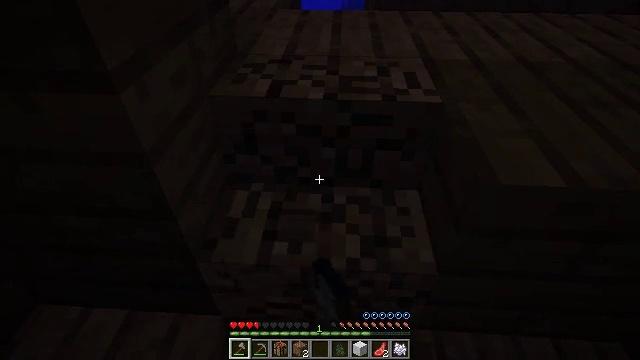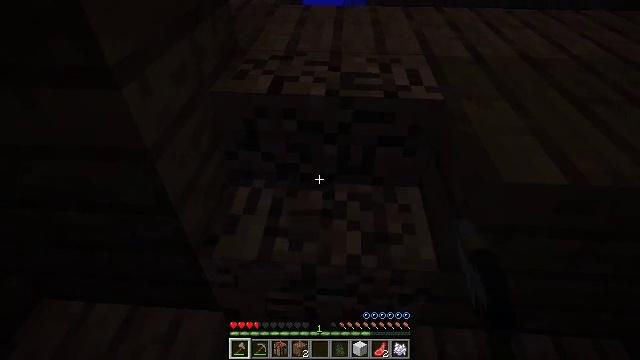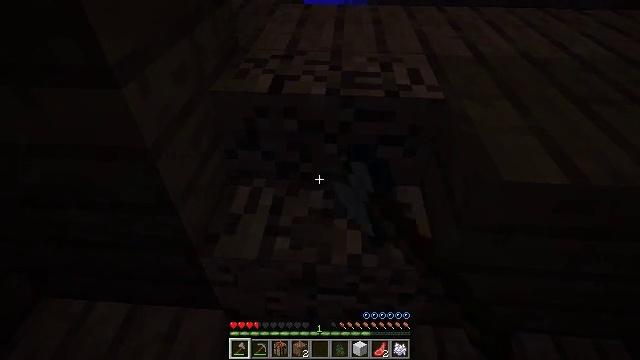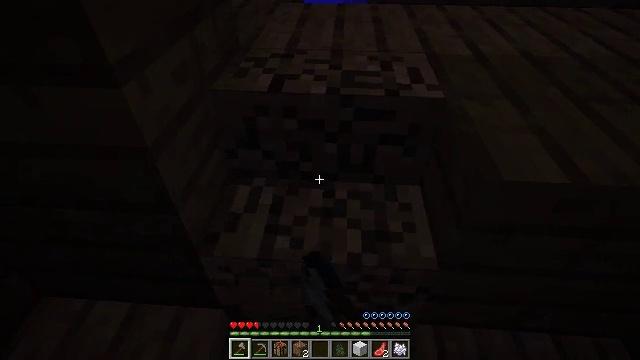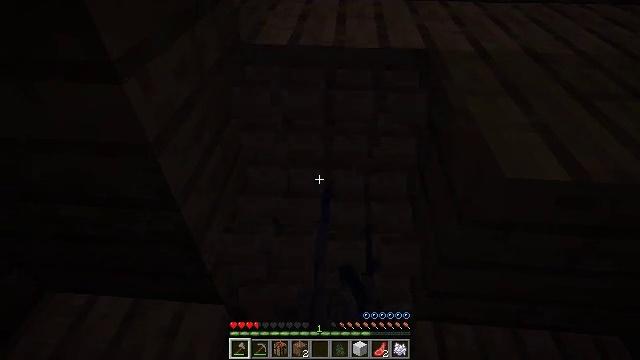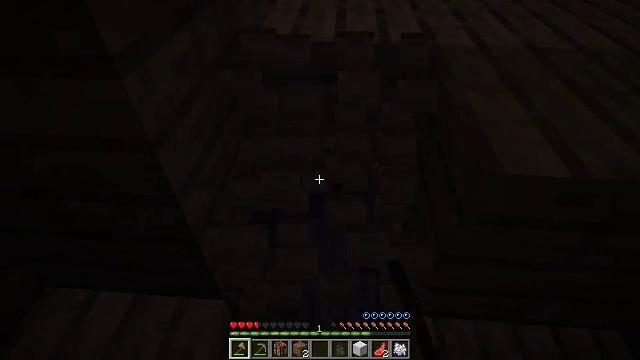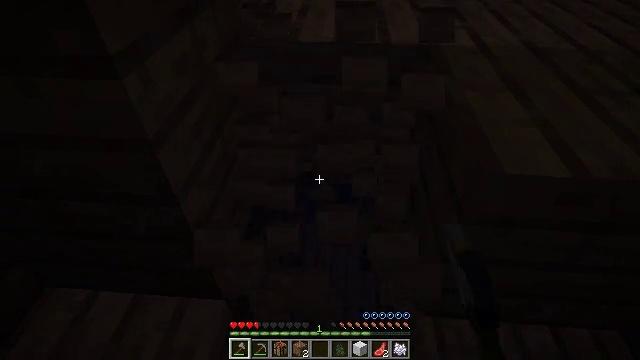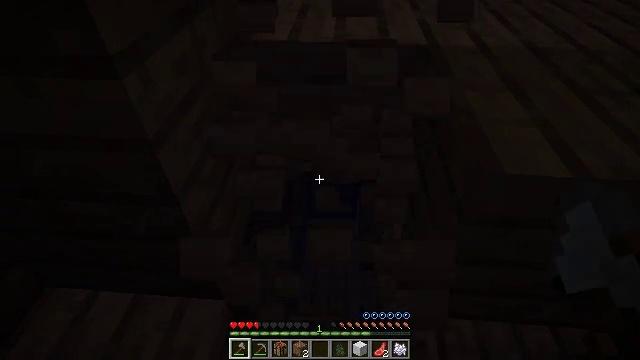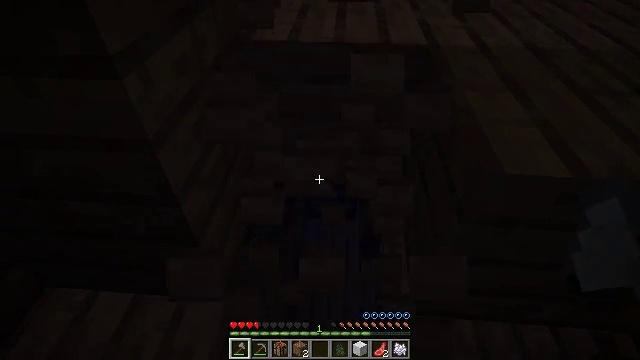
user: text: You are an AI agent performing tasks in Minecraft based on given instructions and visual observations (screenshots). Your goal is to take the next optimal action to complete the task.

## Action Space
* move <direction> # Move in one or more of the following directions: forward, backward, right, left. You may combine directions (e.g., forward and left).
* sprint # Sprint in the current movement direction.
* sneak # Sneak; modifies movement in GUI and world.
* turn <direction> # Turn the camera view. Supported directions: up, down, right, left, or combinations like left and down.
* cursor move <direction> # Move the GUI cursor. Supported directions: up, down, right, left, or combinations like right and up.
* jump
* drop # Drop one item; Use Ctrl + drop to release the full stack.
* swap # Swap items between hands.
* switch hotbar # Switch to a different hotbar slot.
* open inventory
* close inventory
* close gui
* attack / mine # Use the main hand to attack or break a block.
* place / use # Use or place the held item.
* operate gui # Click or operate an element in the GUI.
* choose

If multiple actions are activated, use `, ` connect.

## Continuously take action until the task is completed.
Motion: motion action
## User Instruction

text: Mine the jungle stairs from a structure.
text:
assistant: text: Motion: attack / mine
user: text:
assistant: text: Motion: attack / mine
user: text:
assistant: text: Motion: attack / mine
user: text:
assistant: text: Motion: attack / mine
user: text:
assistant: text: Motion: attack / mine
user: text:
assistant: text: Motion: attack / mine
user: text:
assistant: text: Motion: attack / mine
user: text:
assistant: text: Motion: attack / mine
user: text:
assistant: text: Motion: attack / mine